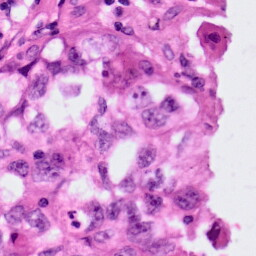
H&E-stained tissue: Lung